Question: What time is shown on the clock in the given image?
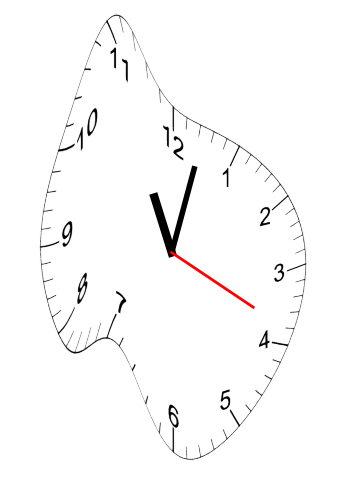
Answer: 11:02:19